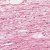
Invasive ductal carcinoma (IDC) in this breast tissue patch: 0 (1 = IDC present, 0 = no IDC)